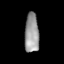
Tissue: lung
Cell type: Fibroblasts
Senescence score: 0.6264
Nuclear area (px): 561
Mean DAPI intensity: 150.258